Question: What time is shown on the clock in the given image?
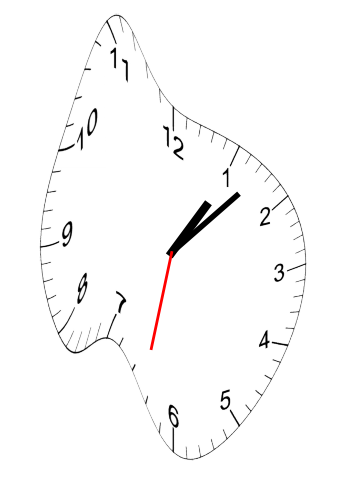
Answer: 01:07:32